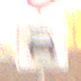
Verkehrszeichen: BeiNaesse
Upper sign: Geschwindigkeit70
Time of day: SunriseSunset
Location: Roofed (Suburban)
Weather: Clear
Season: NotSpecified
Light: Natural